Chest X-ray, PA view. Patient: 61 years old, sex M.
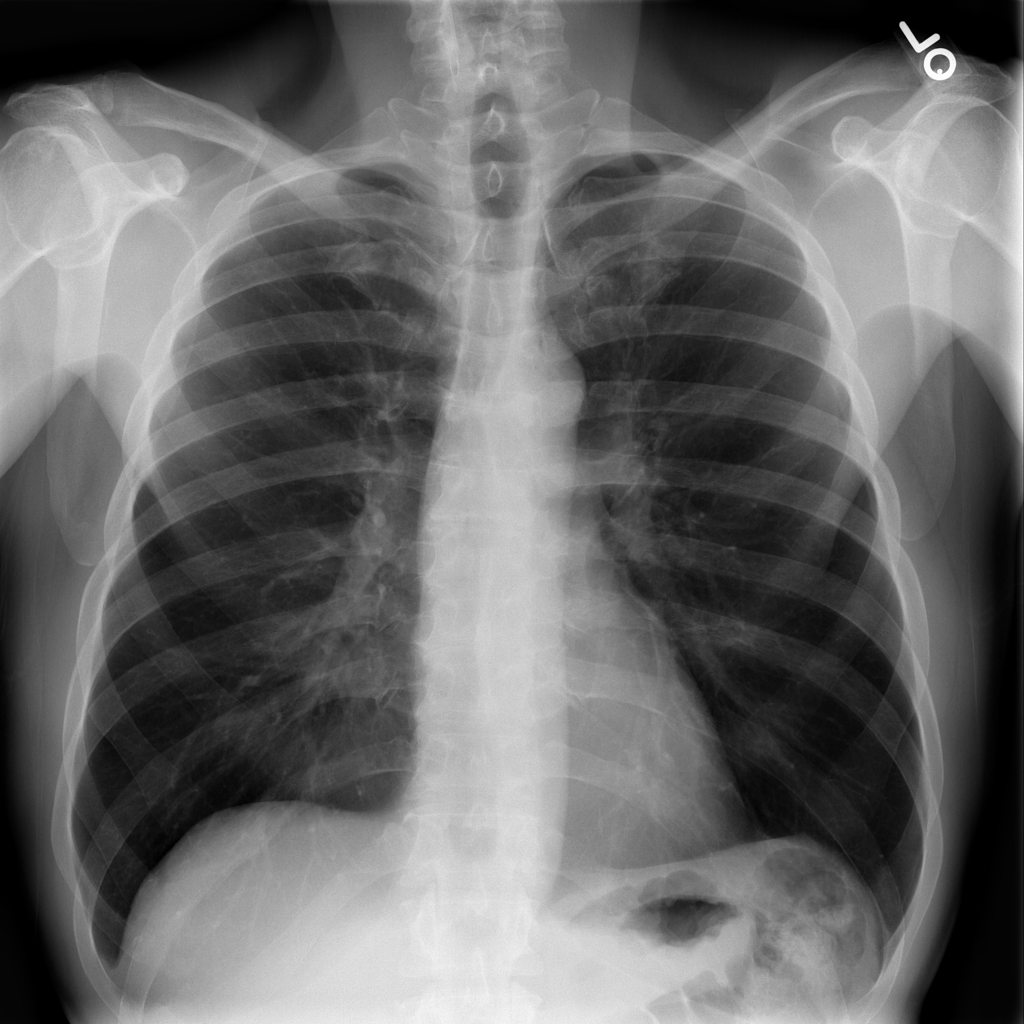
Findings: No Finding